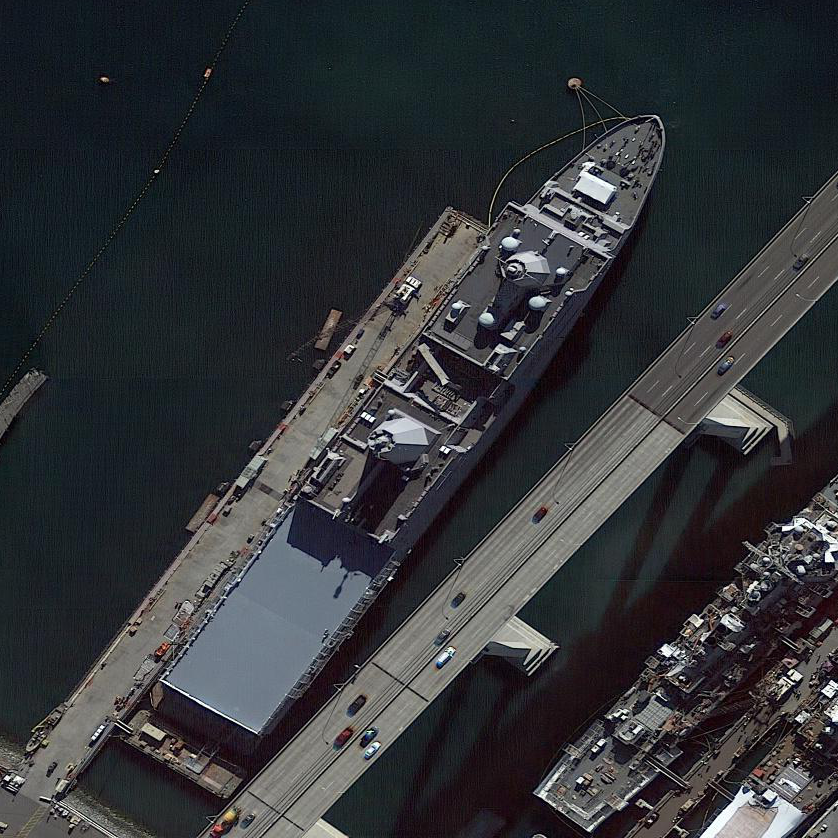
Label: combat